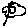
Label: flower